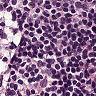
Metastatic tissue present: no